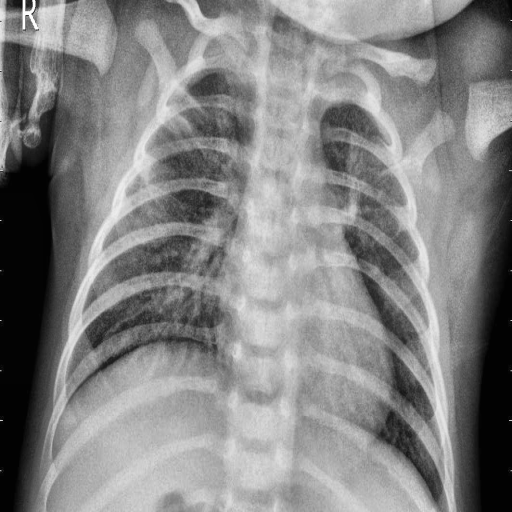
Finding: PNEUMONIA